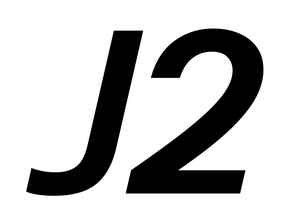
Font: InstrumentSans-Italic_SemiBold_Italic